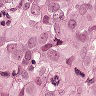
Metastatic tissue present: yes